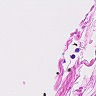
Metastatic tissue present: no